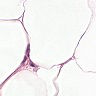
Metastatic tissue present: no